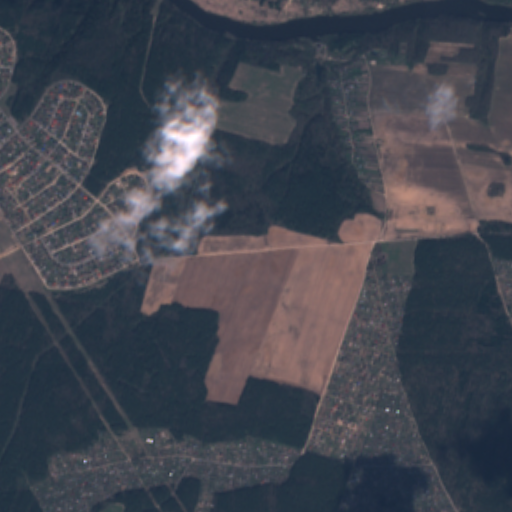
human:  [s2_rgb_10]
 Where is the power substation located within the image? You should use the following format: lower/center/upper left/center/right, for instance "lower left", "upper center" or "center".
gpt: The power substation is located in the upper left of the image.
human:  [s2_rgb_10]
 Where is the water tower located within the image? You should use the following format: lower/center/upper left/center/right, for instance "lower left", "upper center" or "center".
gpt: The water tower is located in the center right of the image.
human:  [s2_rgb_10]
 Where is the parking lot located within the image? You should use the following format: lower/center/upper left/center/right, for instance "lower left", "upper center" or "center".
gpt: There is no parking lot in the image.